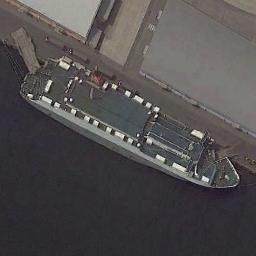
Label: ship